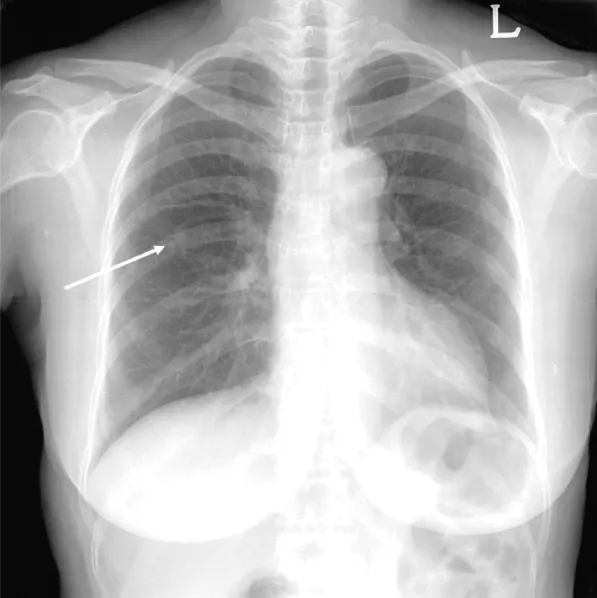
Initial chest radiograph shows an incidental nodule in the right upper lung field (arrow).
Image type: radiology (x_ray)